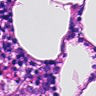
Metastatic tissue present: no